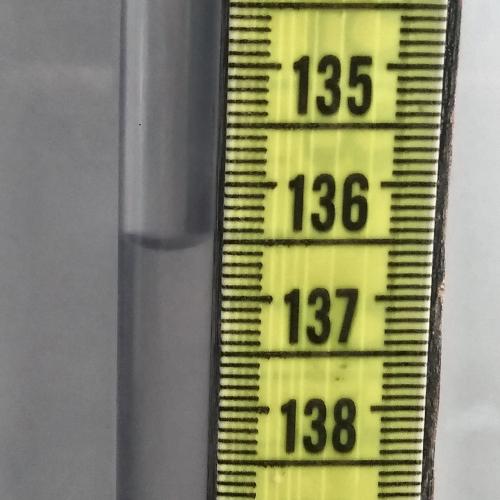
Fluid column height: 136.6 cm